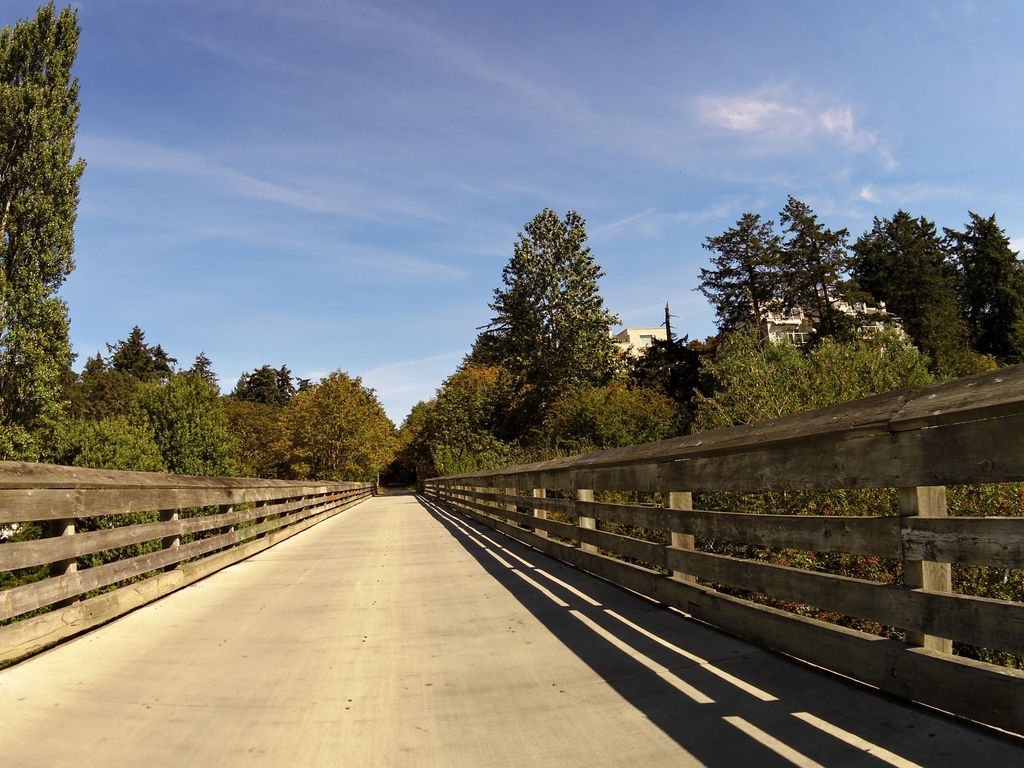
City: victoria